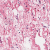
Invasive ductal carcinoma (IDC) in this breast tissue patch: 0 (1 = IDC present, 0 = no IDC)